Question: I'm starting to working on ASP.NET using MVC. I writing to action results, one of them is a HTTP GET and the another HTTP POST
'''
[HttpGet]
public ActionResult DoTest()
{
Worksheet worksheets = new worksheets(..);
return View(w);
}
[HttpPost]
public ActionResult DoTest(Worksheet worksheet)
{
return PartialView("_Problems", worksheet);
}
'''

Now, Worksheet class has a property called 'Problems' and this is a collection, but uses as an abstract class item.
'''
public class Worksheet
{
public List<Problem> Problems { get; set; }
}
'''
Here's my abstract class and one implementation
'''
public abstract class Problem
{
public Problem() { }
public int Id { get; set; }
public abstract bool IsComplete { get; }
protected abstract bool CheckResponse();
}
public class Problem1 : Problem
{
...
public decimal CorrectResult { get; set; }
// this is the only property of my implementation class which I need
public decimal? Result { get; set;}
public override bool IsComplete
{
get { return Result.HasValue; }
}
protected override bool CheckResponse()
{
return this.CorrectResult.Equals(this.Result.Value);
}
}
'''
I have right now, many implementations of Problem class, but I really need to get just one value of my implementation class. But it thrown the above image error.
What can I do to allow model binder recover that part of my abstracts classes
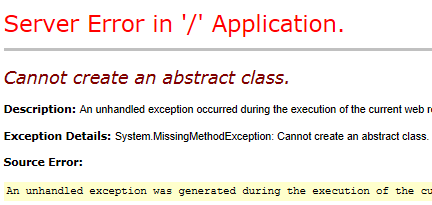
Answer: The following code would not compile:
'''
var problem = new Problem();
'''
... because the 'Problem' class is abstract. The MVC engine cannot just create a 'Problem' directly. Unless you give it some way to know which type of 'Problem' to instantiate, there's nothing it can do.
It is possible to create your own ModelBinder implementation, and tell MVC to use it. Your implementation could be tied to a Dependency Injection framework, for example, so that it knows to create a 'Problem1' whenever a 'Problem' class is requested.
Or you could simply change your action method to take a concrete type:
'''
public ActionResult DoTest(IEnumerable<Problem1> problems)
{
return PartialView("_Problems",
new Worksheet {
Problems = problems.Cast<Problem>().ToList()
});
}
'''